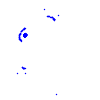
Particle: pion